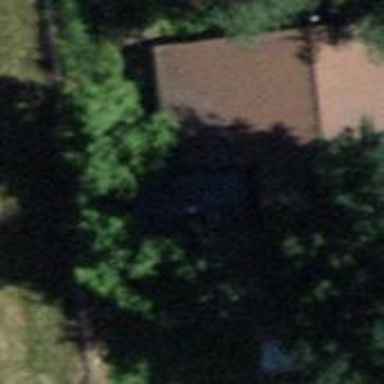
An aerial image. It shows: Shed building.